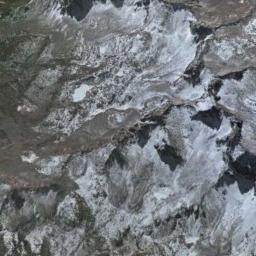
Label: snowberg